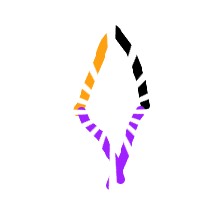
Shape: rhombus